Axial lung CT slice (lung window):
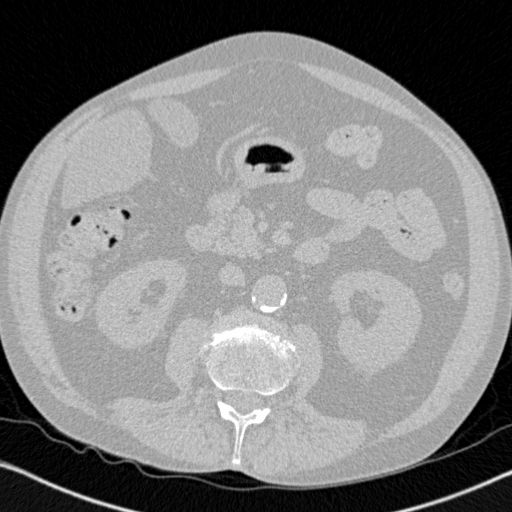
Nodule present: no